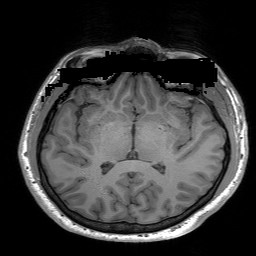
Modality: T1w
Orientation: coronal